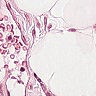
Metastatic tissue present: no